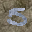
Label: 5